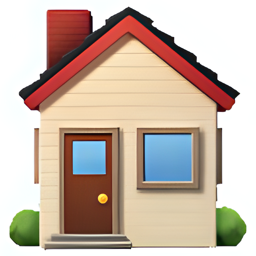
Name: house building
Emoji: 🏠
Group: Travel & Places
Sub-group: place-building